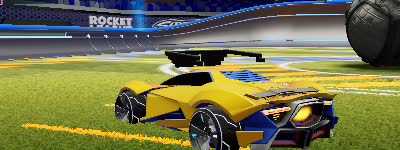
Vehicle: werewolf